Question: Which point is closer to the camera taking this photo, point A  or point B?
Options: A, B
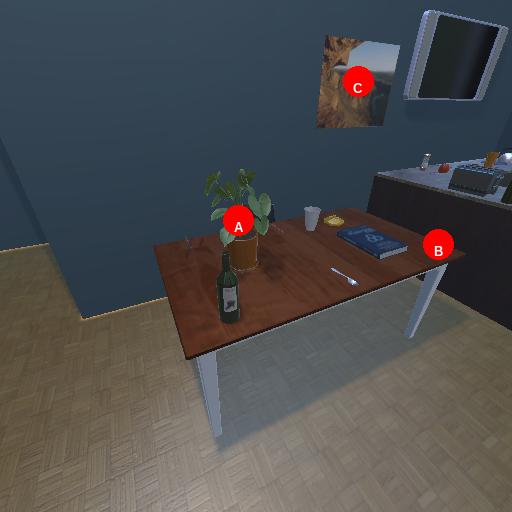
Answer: A